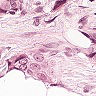
Metastatic tissue present: yes